Field crop: maize
Growth stage: 2
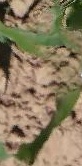
Species: maize